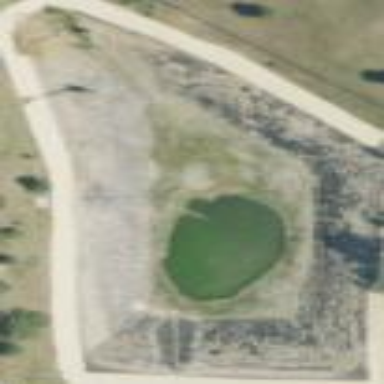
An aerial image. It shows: Reservoir containing sewage water.